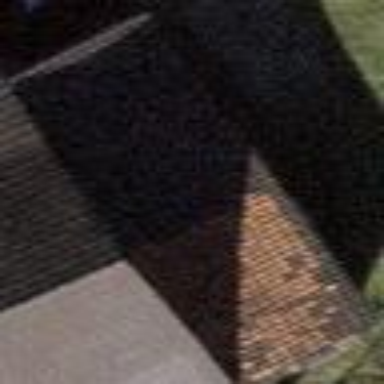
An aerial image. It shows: Building with skillion roof made of roof tiles.